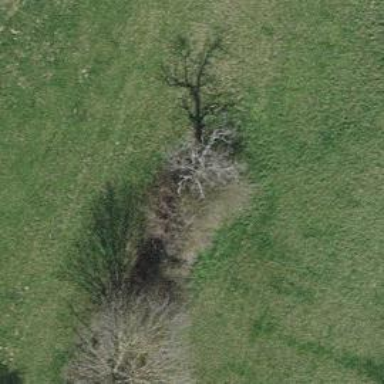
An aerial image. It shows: Row of trees in natural setting.